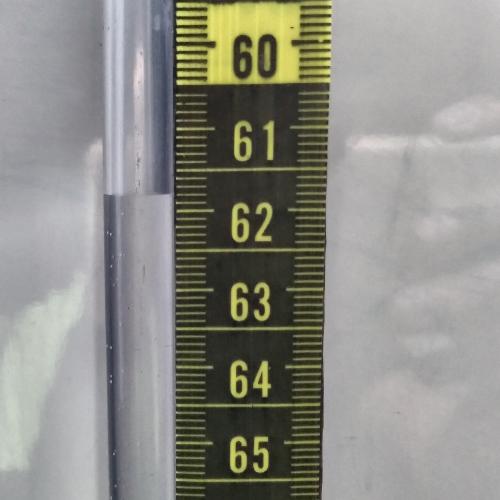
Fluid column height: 61.8 cm